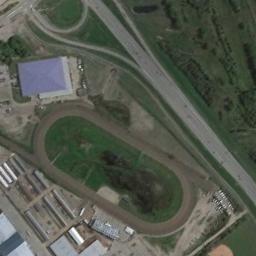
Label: ground_track_field